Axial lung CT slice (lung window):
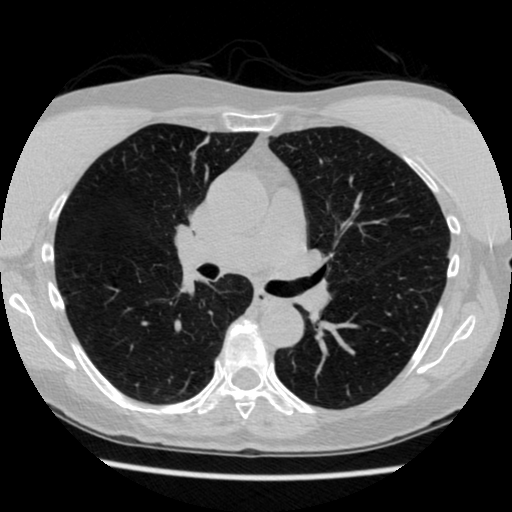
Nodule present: no